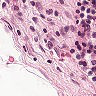
Metastatic tissue present: yes